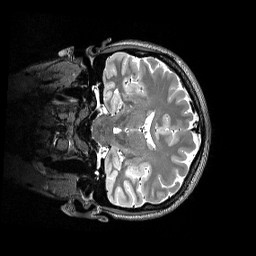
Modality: T2w
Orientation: coronal
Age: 24
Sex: female
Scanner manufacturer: siemens
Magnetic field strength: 3 T
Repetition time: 3.2 s
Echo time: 0.565 s